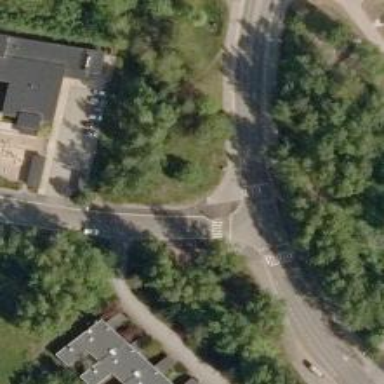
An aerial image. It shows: Road with "give way" sign.